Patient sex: F
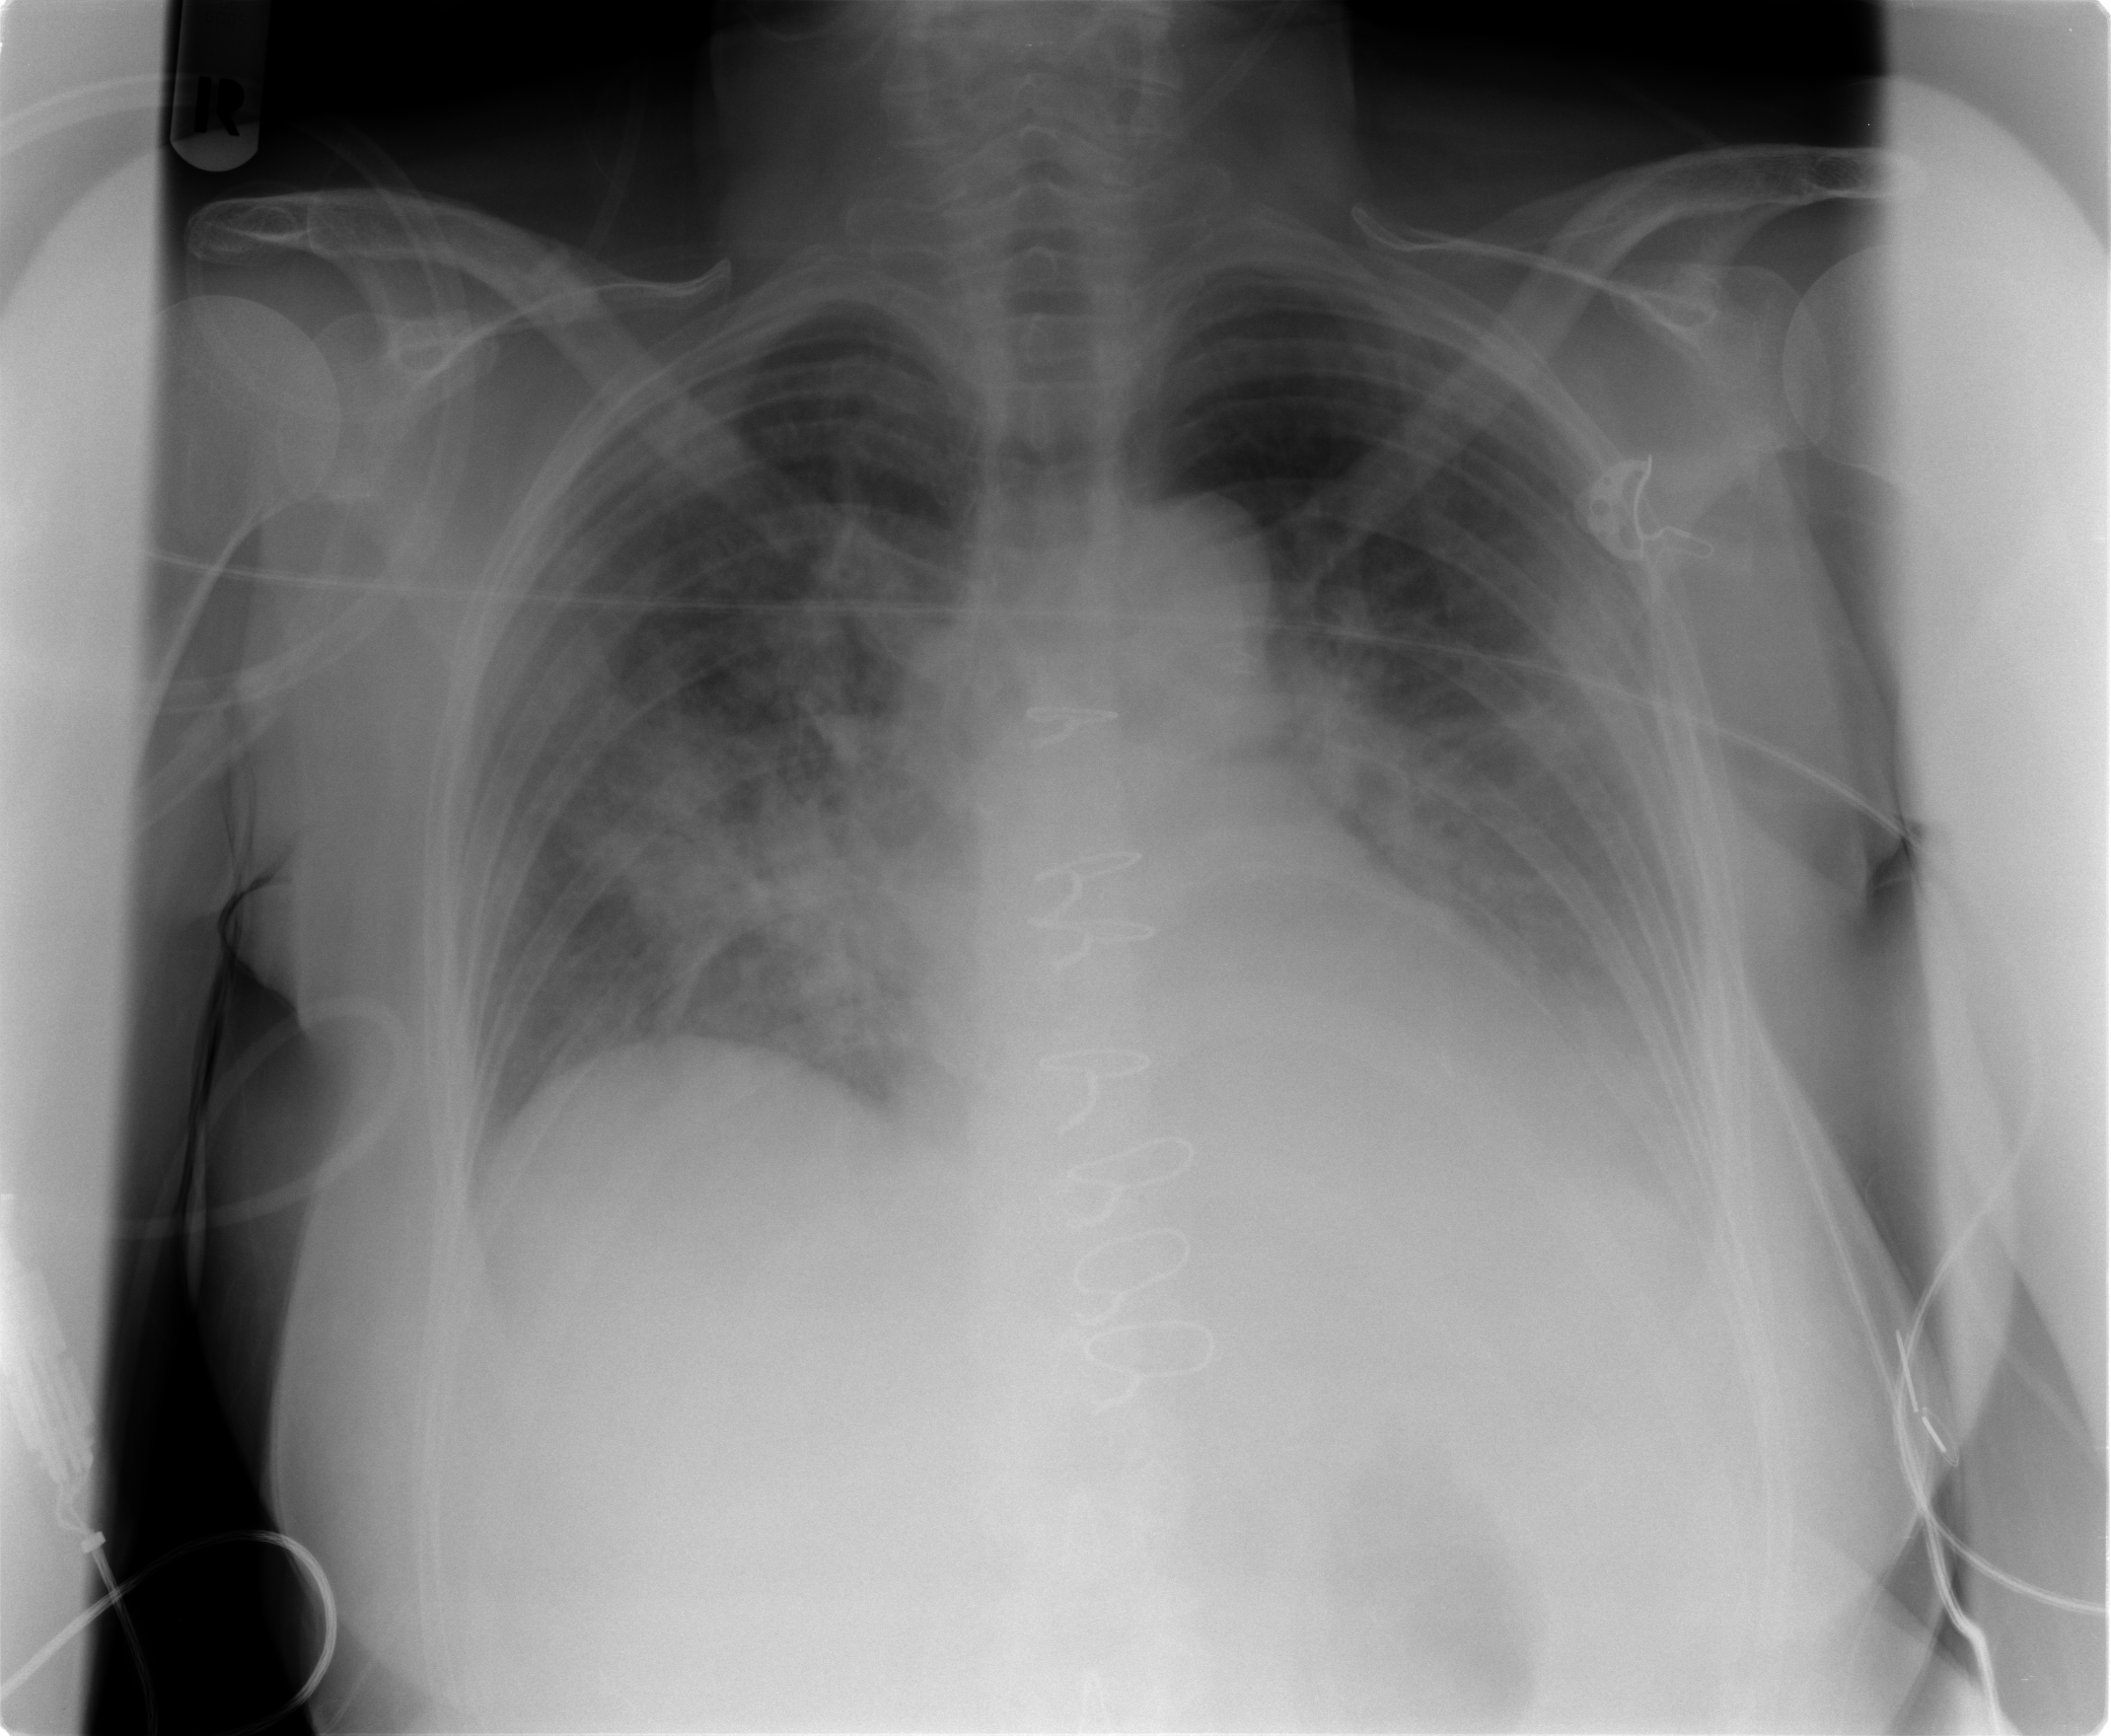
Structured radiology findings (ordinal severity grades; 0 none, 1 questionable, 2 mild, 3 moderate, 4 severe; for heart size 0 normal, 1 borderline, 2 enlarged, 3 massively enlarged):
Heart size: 1
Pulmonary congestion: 2
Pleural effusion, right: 1
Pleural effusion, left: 2
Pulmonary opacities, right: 3
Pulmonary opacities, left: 2
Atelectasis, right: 2
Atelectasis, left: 2